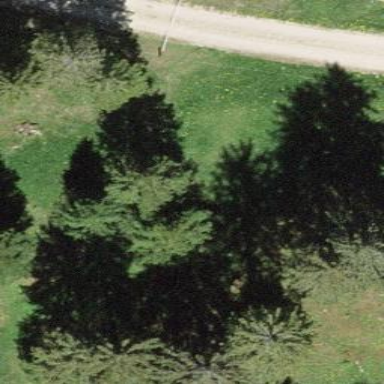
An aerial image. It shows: Beautiful woodland area.